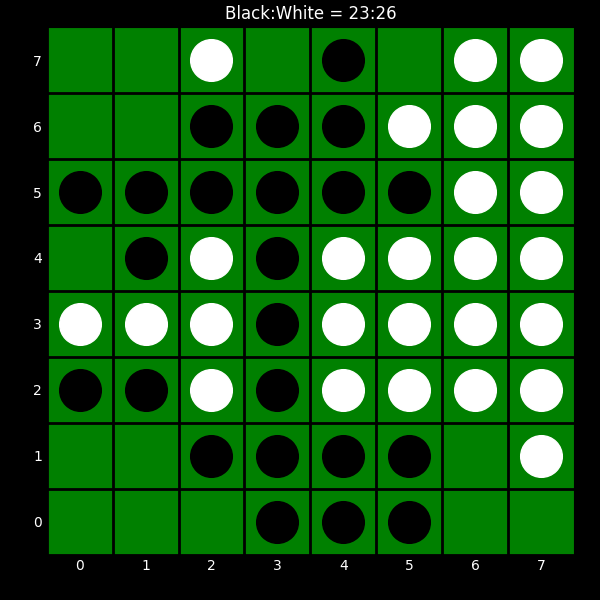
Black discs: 23
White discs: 26